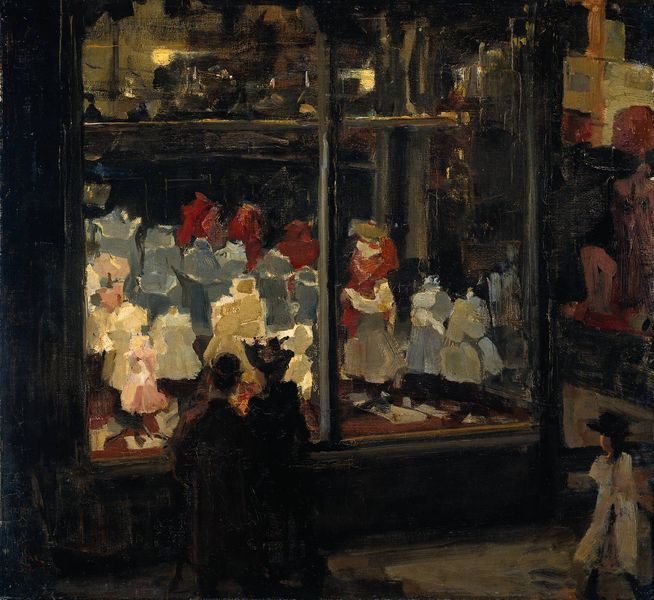
Titel: Ein Schaufenster
Künstler: Isaac Israels
Standort: Amsterdam
Institution: Rijksmuseum
Schlagwörter: blau, dunkel, gemälde, mann, weiß, aquarell, frauen, gelb, impressionismus, landschaft, menschen, mädchen, ocker, stadt, braun, bunt, damen, fenster, frankreich, frau, grau, hut, hüte, kleider, licht, nacht, paris, schaufenster, schwarz, straße, zeichnung, dame, gebäude, rot, beige, expressionismus, malerei, tanz, kleidung, rahmen, stehen, herr, innenraum, öl, häuser, kirche, pastos, dunkelheit, mantel, kind, paar, tanzen, rosa, ecke, ansicht, geschäft, passage, passanten, laden, beleuchtung, dekoration, duktus, mondlicht, betrachter, stadtansicht, melone, mond, auslage, corinth, lovis corinth, fensterrahmen, gehsteig, sprossen, restaurant, nachts, gehweg, einkaufen, macke, abendspaziergang, anschauen, bekleidung, bummeln, corsagen, farbauftrag, fensterbild, flanieren, fussweg, glasscheibe, häuserecke, kleiderpuppen, liebermann, malduktus, modelle, pinselduktus, pinselstrich, puppe, puppen, schaufensterbild, schaulustige, spiekzeug, stadst, vitrine, waare